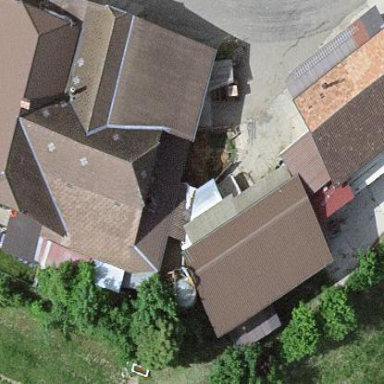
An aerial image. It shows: Shed building.